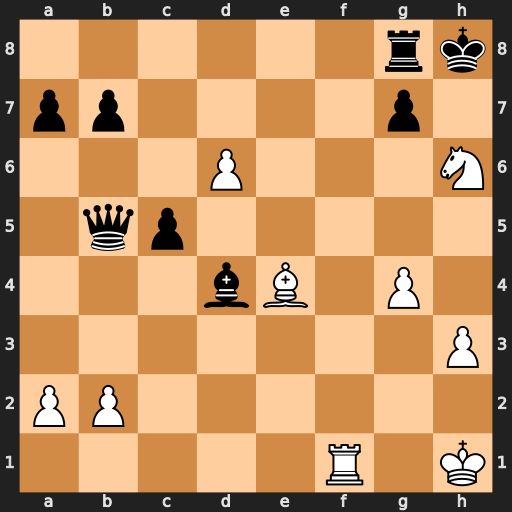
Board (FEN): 6rk/pp4p1/3P3N/1qp5/3bB1P1/7P/PP6/5R1K
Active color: w
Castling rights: -
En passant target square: -
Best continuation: Nf7#